Question: Hi guys,
I use:
'''
Java EE 6
Tomcat 7
Hibernate 4.1.10.Final
Mysql-connector 5.1.10
Mysql 5.6.10
'''
It's my first web-application with Hibernate. I want to add String value to my database using Hibernate. But, getting such error from Tomcat:
'''
type Exception report
message An exception occurred processing JSP page /doPayment.jsp at line 73
description The server encountered an internal error that prevented it from fulfilling this request.
exception
org.apache.jasper.JasperException: An exception occurred processing JSP page /doPayment.jsp at line 73
70: // hiberUtil.saveDB(read);
71: Transaction transaction = new Transaction();
72: transaction.setTransaction(read);
73: Factory.getInstance().getTransactionDAO().addTransaction(transaction);
74:
75: List<Transaction> transactions = Factory.getInstance().getTransactionDAO().getAllTransactions();
76: System.out.println("========Vse transaktsii=========");
Stacktrace:
org.apache.jasper.servlet.JspServletWrapper.handleJspException(JspServletWrapper.java:568)
org.apache.jasper.servlet.JspServletWrapper.service(JspServletWrapper.java:455)
org.apache.jasper.servlet.JspServlet.serviceJspFile(JspServlet.java:390)
org.apache.jasper.servlet.JspServlet.service(JspServlet.java:334)
javax.servlet.http.HttpServlet.service(HttpServlet.java:728)
root cause
javax.servlet.ServletException: java.lang.NoClassDefFoundError: org/hibernate/cfg/Configuration
org.apache.jasper.runtime.PageContextImpl.doHandlePageException(PageContextImpl.java:912)
org.apache.jasper.runtime.PageContextImpl.handlePageException(PageContextImpl.java:841)
org.apache.jsp.doPayment_jsp._jspService(doPayment_jsp.java:167)
org.apache.jasper.runtime.HttpJspBase.service(HttpJspBase.java:70)
javax.servlet.http.HttpServlet.service(HttpServlet.java:728)
org.apache.jasper.servlet.JspServletWrapper.service(JspServletWrapper.java:432)
org.apache.jasper.servlet.JspServlet.serviceJspFile(JspServlet.java:390)
org.apache.jasper.servlet.JspServlet.service(JspServlet.java:334)
javax.servlet.http.HttpServlet.service(HttpServlet.java:728)
root cause
java.lang.NoClassDefFoundError: org/hibernate/cfg/Configuration
us.test.HiberUtil.<clinit>(HiberUtil.java:26)
us.test.TransactionDAOImpl.addTransaction(TransactionDAOImpl.java:21)
org.apache.jsp.doPayment_jsp._jspService(doPayment_jsp.java:138)
org.apache.jasper.runtime.HttpJspBase.service(HttpJspBase.java:70)
javax.servlet.http.HttpServlet.service(HttpServlet.java:728)
org.apache.jasper.servlet.JspServletWrapper.service(JspServletWrapper.java:432)
org.apache.jasper.servlet.JspServlet.serviceJspFile(JspServlet.java:390)
org.apache.jasper.servlet.JspServlet.service(JspServlet.java:334)
javax.servlet.http.HttpServlet.service(HttpServlet.java:728)
root cause
java.lang.ClassNotFoundException: org.hibernate.cfg.Configuration
org.apache.catalina.loader.WebappClassLoader.loadClass(WebappClassLoader.java:1713)
org.apache.catalina.loader.WebappClassLoader.loadClass(WebappClassLoader.java:1558)
us.test.HiberUtil.<clinit>(HiberUtil.java:26)
us.test.TransactionDAOImpl.addTransaction(TransactionDAOImpl.java:21)
org.apache.jsp.doPayment_jsp._jspService(doPayment_jsp.java:138)
org.apache.jasper.runtime.HttpJspBase.service(HttpJspBase.java:70)
javax.servlet.http.HttpServlet.service(HttpServlet.java:728)
org.apache.jasper.servlet.JspServletWrapper.service(JspServletWrapper.java:432)
org.apache.jasper.servlet.JspServlet.serviceJspFile(JspServlet.java:390)
org.apache.jasper.servlet.JspServlet.service(JspServlet.java:334)
javax.servlet.http.HttpServlet.service(HttpServlet.java:728)
'''
What can be a source of this error?
'''
<%@ page contentType="text/html;charset=UTF-8" language="java" %>
<html>
<head>
<title></title>
</head>
<body>
<%
Token tk = new Token();
String read;
response.setContentType("text/html");
String payerid = request.getParameter("PayerID");
System.out.println(" Raw Token in DoPayment " + tk.raw_token);
try {
System.out.println("Sending form");
URL url = new URL(tk.APIEndpoint);
HttpURLConnection hConnection = (HttpURLConnection) url.openConnection();
HttpURLConnection.setFollowRedirects(true);
hConnection.setDoOutput(true);
hConnection.setRequestMethod("POST");
String token = request.getParameter("TOKEN");
System.out.println("Token in HttpURLConnection" + token);
PrintStream ps = new PrintStream(hConnection.getOutputStream());
hConnection.connect();
ps.print("USER=my_user&PWD=my_pwd&" +
"SIGNATURE=my_signature&" +
"VERSION=98.0&PAYMENTREQUEST_0_PAYMENTACTION=Sale&PAYMENTREQUEST_0_AMT=1.00&" +
"PaymentActionSpecified=true&" +
"PAYERID="+payerid+"&TOKEN=" + request.getParameter("token").replaceAll("-", "%2d") + "&" +
"METHOD=DoExpressCheckoutPayment");
ps.close();
System.out.println("Form sent");
if(HttpURLConnection.HTTP_OK == hConnection.getResponseCode()){
System.out.println(hConnection.getContentType());
InputStream is = hConnection.getInputStream();
InputStreamReader isr = new InputStreamReader(is);
StringBuilder sb = new StringBuilder();
BufferedReader br = new BufferedReader(isr);
read = br.readLine();
while(read != null){
sb.append(read);
read = br.readLine();
}
// Save String to Database
Transaction transaction = new Transaction();
transaction.setTransaction(read);
Factory.getInstance().getTransactionDAO().addTransaction(transaction);
List<Transaction> transactions = Factory.getInstance().getTransactionDAO().getAllTransactions();
System.out.println("========All transactions=========");
for(int i = 0; i < transactions.size(); ++i) {
System.out.println("Transaction : " + transactions.get(i).getTransaction());
System.out.println("=============================");
}
System.out.println(sb.toString());
hConnection.disconnect();
System.out.println("Connection closed.");
}
} catch (Exception e) {
// TODO Auto-generated catch block
e.printStackTrace();
}
%>
</body>
</html>
'''

P.s. Please don't tell me that "it's bad idea to use scriplets in JSP" :) I understand it. Trying to understand from the very beging how it works and then will improve the code.
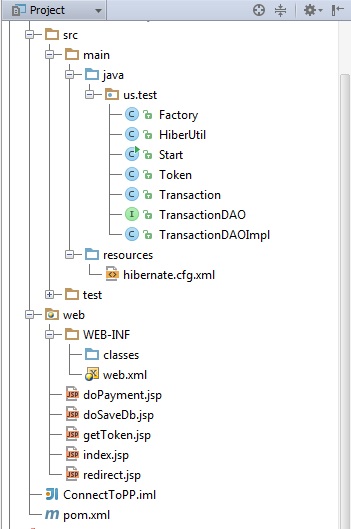
Answer: > java.lang.NoClassDefFoundError: org/hibernate/cfg/Configuration
This means that you're missing libraries in your project. On Java Web Applications, the third party libraries go in folder. If this folder doesn't exists, create it manually and drop your jars there. After doing this, rebuild and redeploy your application.
---
Not directly related to your main question:
- Tomcat never was and it is not Java EE, is just a Servlet Container. Some real Java EE application server are JBoss (built on top of Tomcat), GlassFish, IBM WebSphere, Oracle WebLogic. Just to let you know, there's <URL>.